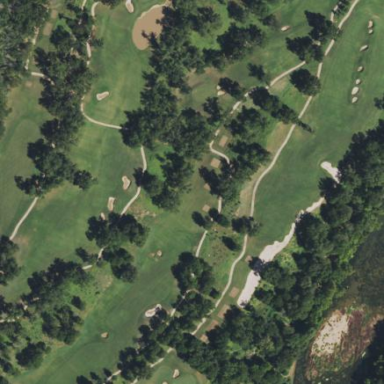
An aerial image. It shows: Golf course surrounded by greenery.